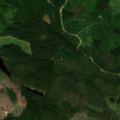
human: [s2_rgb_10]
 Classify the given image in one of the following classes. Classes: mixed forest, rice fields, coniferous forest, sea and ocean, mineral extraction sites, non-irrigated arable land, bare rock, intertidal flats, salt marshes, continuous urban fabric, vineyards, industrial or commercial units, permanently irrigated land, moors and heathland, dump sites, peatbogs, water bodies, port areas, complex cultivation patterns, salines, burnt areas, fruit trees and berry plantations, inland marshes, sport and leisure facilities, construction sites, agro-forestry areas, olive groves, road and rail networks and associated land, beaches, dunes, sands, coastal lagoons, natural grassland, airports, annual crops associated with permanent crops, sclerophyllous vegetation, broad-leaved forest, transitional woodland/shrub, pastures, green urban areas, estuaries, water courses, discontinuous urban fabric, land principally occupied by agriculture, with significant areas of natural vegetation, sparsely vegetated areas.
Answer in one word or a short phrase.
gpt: coniferous forest, mixed forest, transitional woodland/shrub